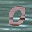
Label: 0